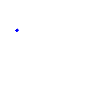
Particle: proton